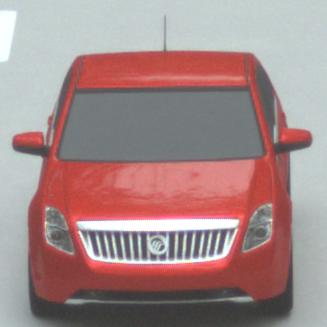
Make: Mercury
Model: Milan
Detailed model: -
Model produced from: 2009
Model produced until: 2010
Doors: 4
Color: red
Road condition: dry road
Daytime: morning or afternoon
Contrast: low contrast